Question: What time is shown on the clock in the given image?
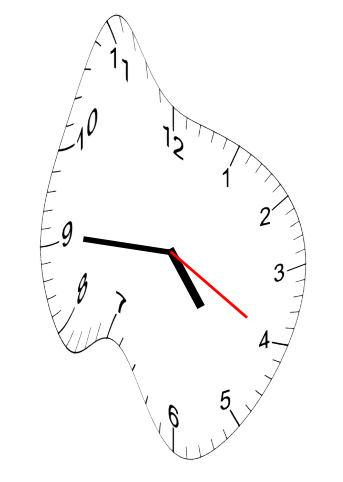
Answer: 04:45:20